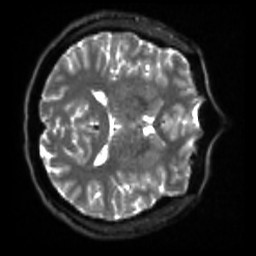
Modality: sbref
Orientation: axial
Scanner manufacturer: siemens
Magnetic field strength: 3 T
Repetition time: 4 s
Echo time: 0.0594 s